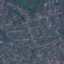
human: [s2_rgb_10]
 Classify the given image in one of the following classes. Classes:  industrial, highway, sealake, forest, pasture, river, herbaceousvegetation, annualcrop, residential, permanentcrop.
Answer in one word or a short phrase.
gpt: Residential